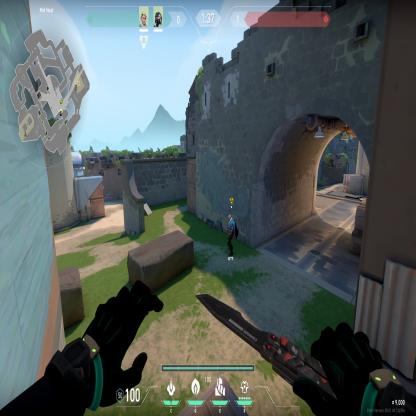
Label: teammate